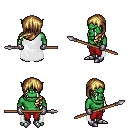
a pixel art fantasy rpg character, male body template, orc, green skin, white cape, red pants, blonde left-swept hairstyle, metal gloves, metal boots, spear, four views (front, back, left, right), 2x2 character sprite sheet, small pixel art, hard edges, no anti-aliasing